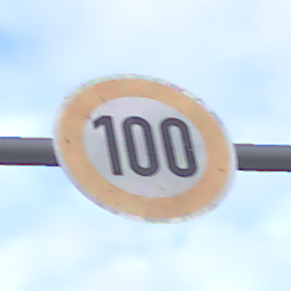
Verkehrszeichen: Geschwindigkeit100
Umgebung: Outdoor, Suburban
Tageszeit: SunriseSunset
Wetter: PartlyCloudy
Licht: Natural
Jahreszeit: NotSpecified
Kontrast: LowContrast